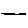
Label: line